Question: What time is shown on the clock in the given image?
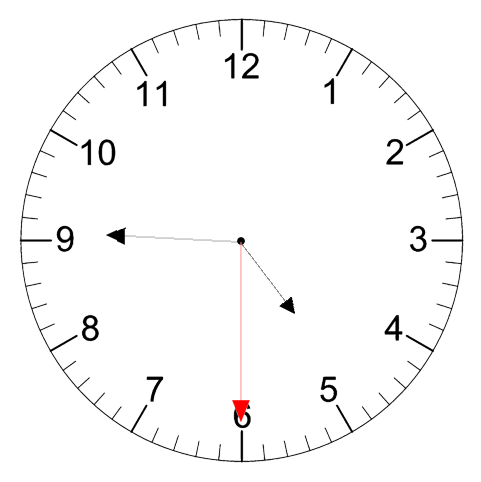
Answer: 04:45:30